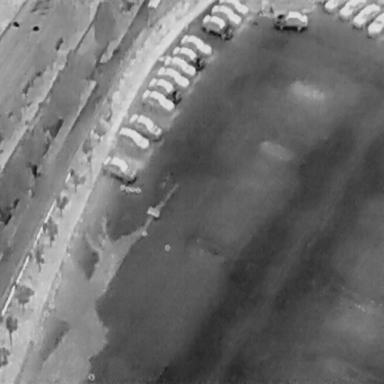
There are 17 Cars in the infrared image.